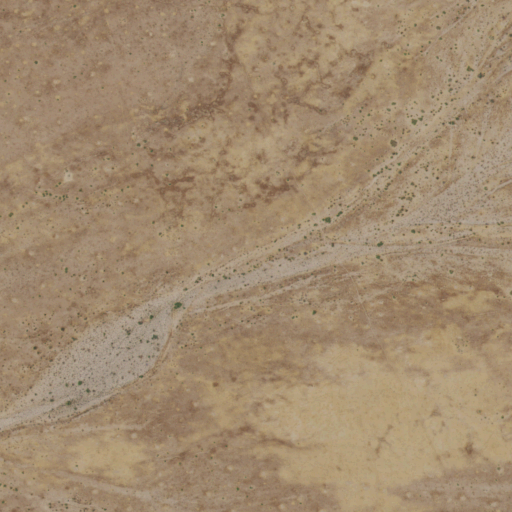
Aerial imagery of valley in New Mexico named Rockhouse Canyon containing grassland and shrub